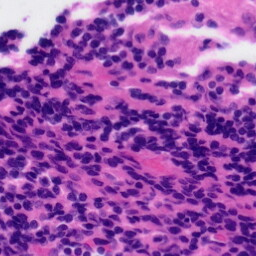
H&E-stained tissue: Tonsil